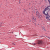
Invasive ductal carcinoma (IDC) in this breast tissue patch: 0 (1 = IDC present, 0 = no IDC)